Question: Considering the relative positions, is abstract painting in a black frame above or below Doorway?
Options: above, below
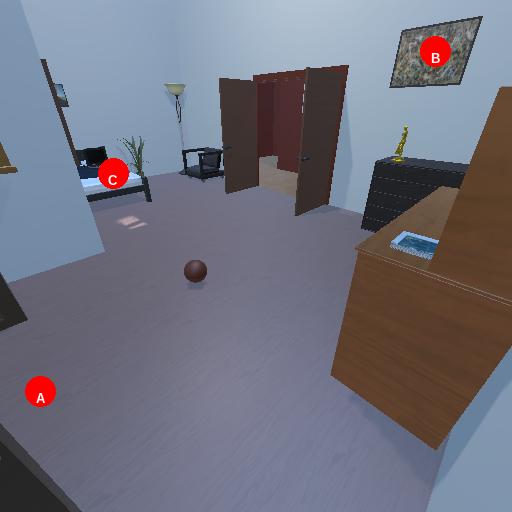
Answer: above